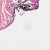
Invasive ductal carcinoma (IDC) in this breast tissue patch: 0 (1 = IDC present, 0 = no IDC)